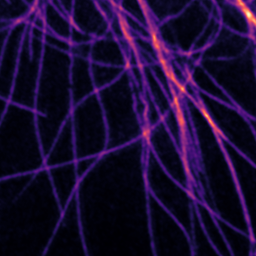
Label: Super-resolution Microtubules image